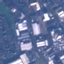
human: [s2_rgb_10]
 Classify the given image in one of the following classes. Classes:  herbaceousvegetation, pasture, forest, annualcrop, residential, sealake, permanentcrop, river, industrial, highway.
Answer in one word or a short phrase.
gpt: Industrial